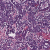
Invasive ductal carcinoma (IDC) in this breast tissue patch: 0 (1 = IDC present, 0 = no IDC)